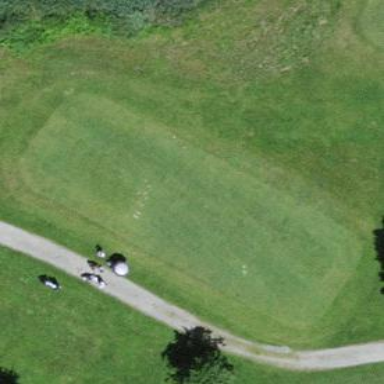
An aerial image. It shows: Grassy area designated as golf tee.